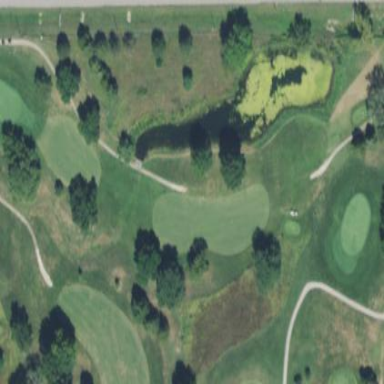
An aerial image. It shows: Lush grass fairway on golf course.